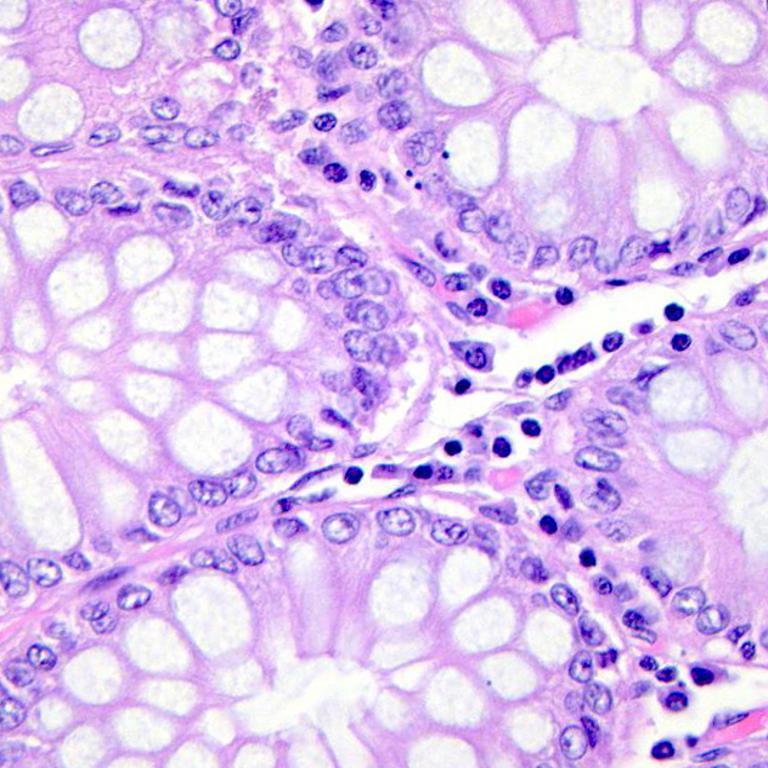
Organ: colon
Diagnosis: benign